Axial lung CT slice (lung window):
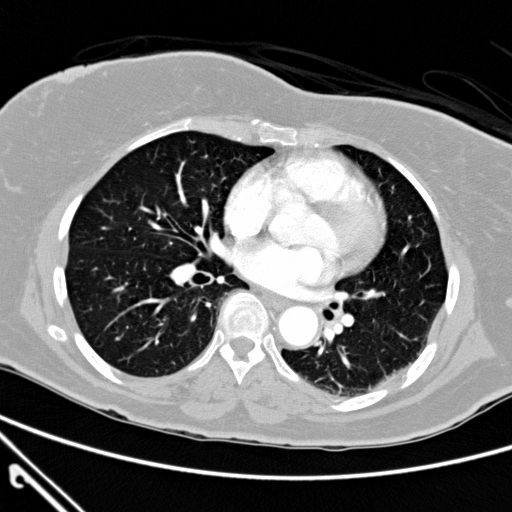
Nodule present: no